Question: I have custom window class
'''
#define NAME_WIDTH 150
#define NAME_HEIGHT 20
ObjectWindow::ObjectWindow(QWidget * parent)
{
}
void ObjectWindow::SetKey(KeyObject * keyObj)
{
QGridLayout * layout = new QGridLayout(this);
nameField = new QTextEdit(this);
nameField->setText(keyObj->name);
nameField->setGeometry(nameField->geometry().x(), nameField->geometry().y(),
NAME_WIDTH, NAME_HEIGHT);
layout->addWidget(nameField);
QHBoxLayout * picsLayout = new QHBoxLayout(this);
for(std::vector<ImageInstance*>::iterator imgObj = keyObj->images.begin(); imgObj != keyObj->images.end(); imgObj++)
{
QComboBox * folderList = new QComboBox;
picsLayout->addWidget(folderList);
QImage image((*imgObj)->imgPath);
QLabel * picLabel = new QLabel;
picLabel->setPixmap(QPixmap::fromImage(image).scaled(200, 200, Qt::KeepAspectRatio, Qt::SmoothTransformation));
picsLayout->addWidget(picLabel);
}
layout->addLayout(picsLayout, 2, 0);
QPushButton * saveBtn = new QPushButton(this);
saveBtn->setText("Save");
connect(saveBtn, SIGNAL(released()),this, SLOT(Save()));
layout->addWidget(saveBtn);
setLayout(layout);
}
'''
What i need is
- small text field to set the name, I don't unerstand why SetGeometry doesn't work- dropdown list above each image. I can create QHVertical layout for each set of image and list, but maybe there is more simple way to do it?

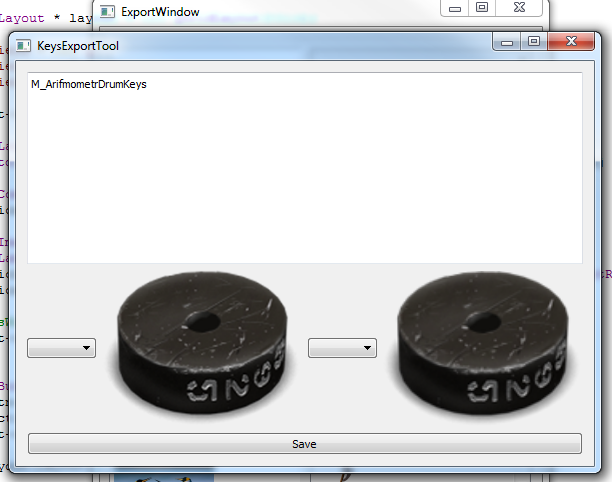
Answer: If you just want the user to set the name, a <URL> is probably enough.
Then the main advantage of using a QGridLayout is that you don't need to create other layouts. It acts like a grid where you put your widgets, a bit like Excel (and other spreadsheet programs).
Oh and I see that you are not constructing the Widgets in the constructor (which seems to be empty), that's what people usually do because constructing the UI can be expensive and you just want to update it when relevant, not rebuilding the whole UI just to update a field. But without more code I cannot tell when this function is being called.
You can try something like this:
'''
QGridLayout * layout = new QGridLayout(this);
nameField = new QLineEdit(this);
nameField->setText(keyObj->name);
layout->addWidget(nameField, 0, 0, -1, 1); // expand to the right edge
int currentColumn = 0;
for(std::vector<ImageInstance*>::iterator imgObj = keyObj->images.begin(); imgObj != keyObj->images.end(); imgObj++)
{
QComboBox * folderList = new QComboBox;
layout->addWidget(folderList, 1, currentColumn);
QPixmap pixmap((*imgObj)->imgPath);
pixmap = pixmap.scaled(200, 200, Qt::KeepAspectRatio, Qt::SmoothTransformation);
QLabel * picLabel = new QLabel(this);
picLabel->setPixmap(pixmap);
layout->addWidget(picLabel, 2, currentColumn);
++currentColumn;
}
QPushButton * saveBtn = new QPushButton("Save", this);
connect(saveBtn, SIGNAL(released()),this, SLOT(Save()));
layout->addWidget(saveBtn, 3, 0, -1, 1);
setLayout(layout);
'''
But it doesn't seem to be a good idea to add those widgets horizontally like that. What would happen if there are 100 items in this vector? You should investigate in using something like a QScrollArea or modifying the UI to give your client the best way to view and edit those (but without more context it seems difficult to give your more advice).